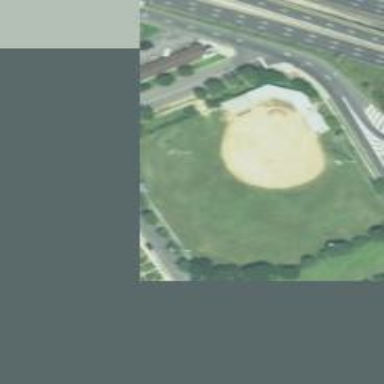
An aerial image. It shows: Baseball pitch for leisure land.